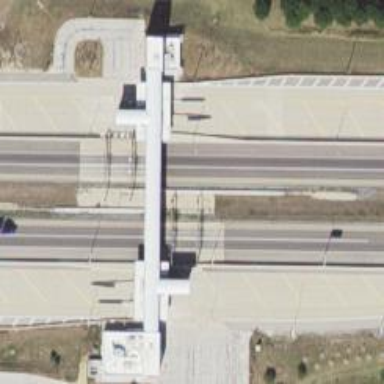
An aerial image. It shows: Toll gantry on the road.